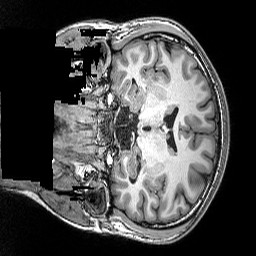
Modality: T1w
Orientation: coronal
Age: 21
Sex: male